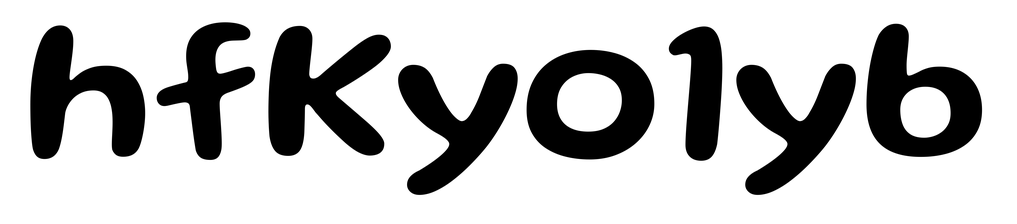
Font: Gluten_Medium